Question:
this is the problem, def commands are like a save point, but there useless if I can't output anything so.....any suggestions?
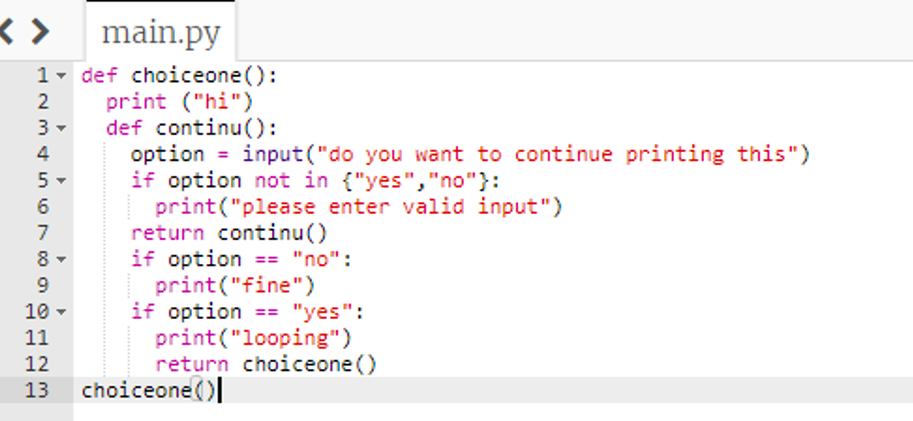
Answer: First of all you have never called the 'continu()' function so what you want will never be printed.
Secondly, indent line 7 with line 6 to call it again.
And lastly....to make the thing work, create the 'continu()' function outside 'choiceone()' and then as I said at the beginning, call 'continu()' after printing 'hi'